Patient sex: M
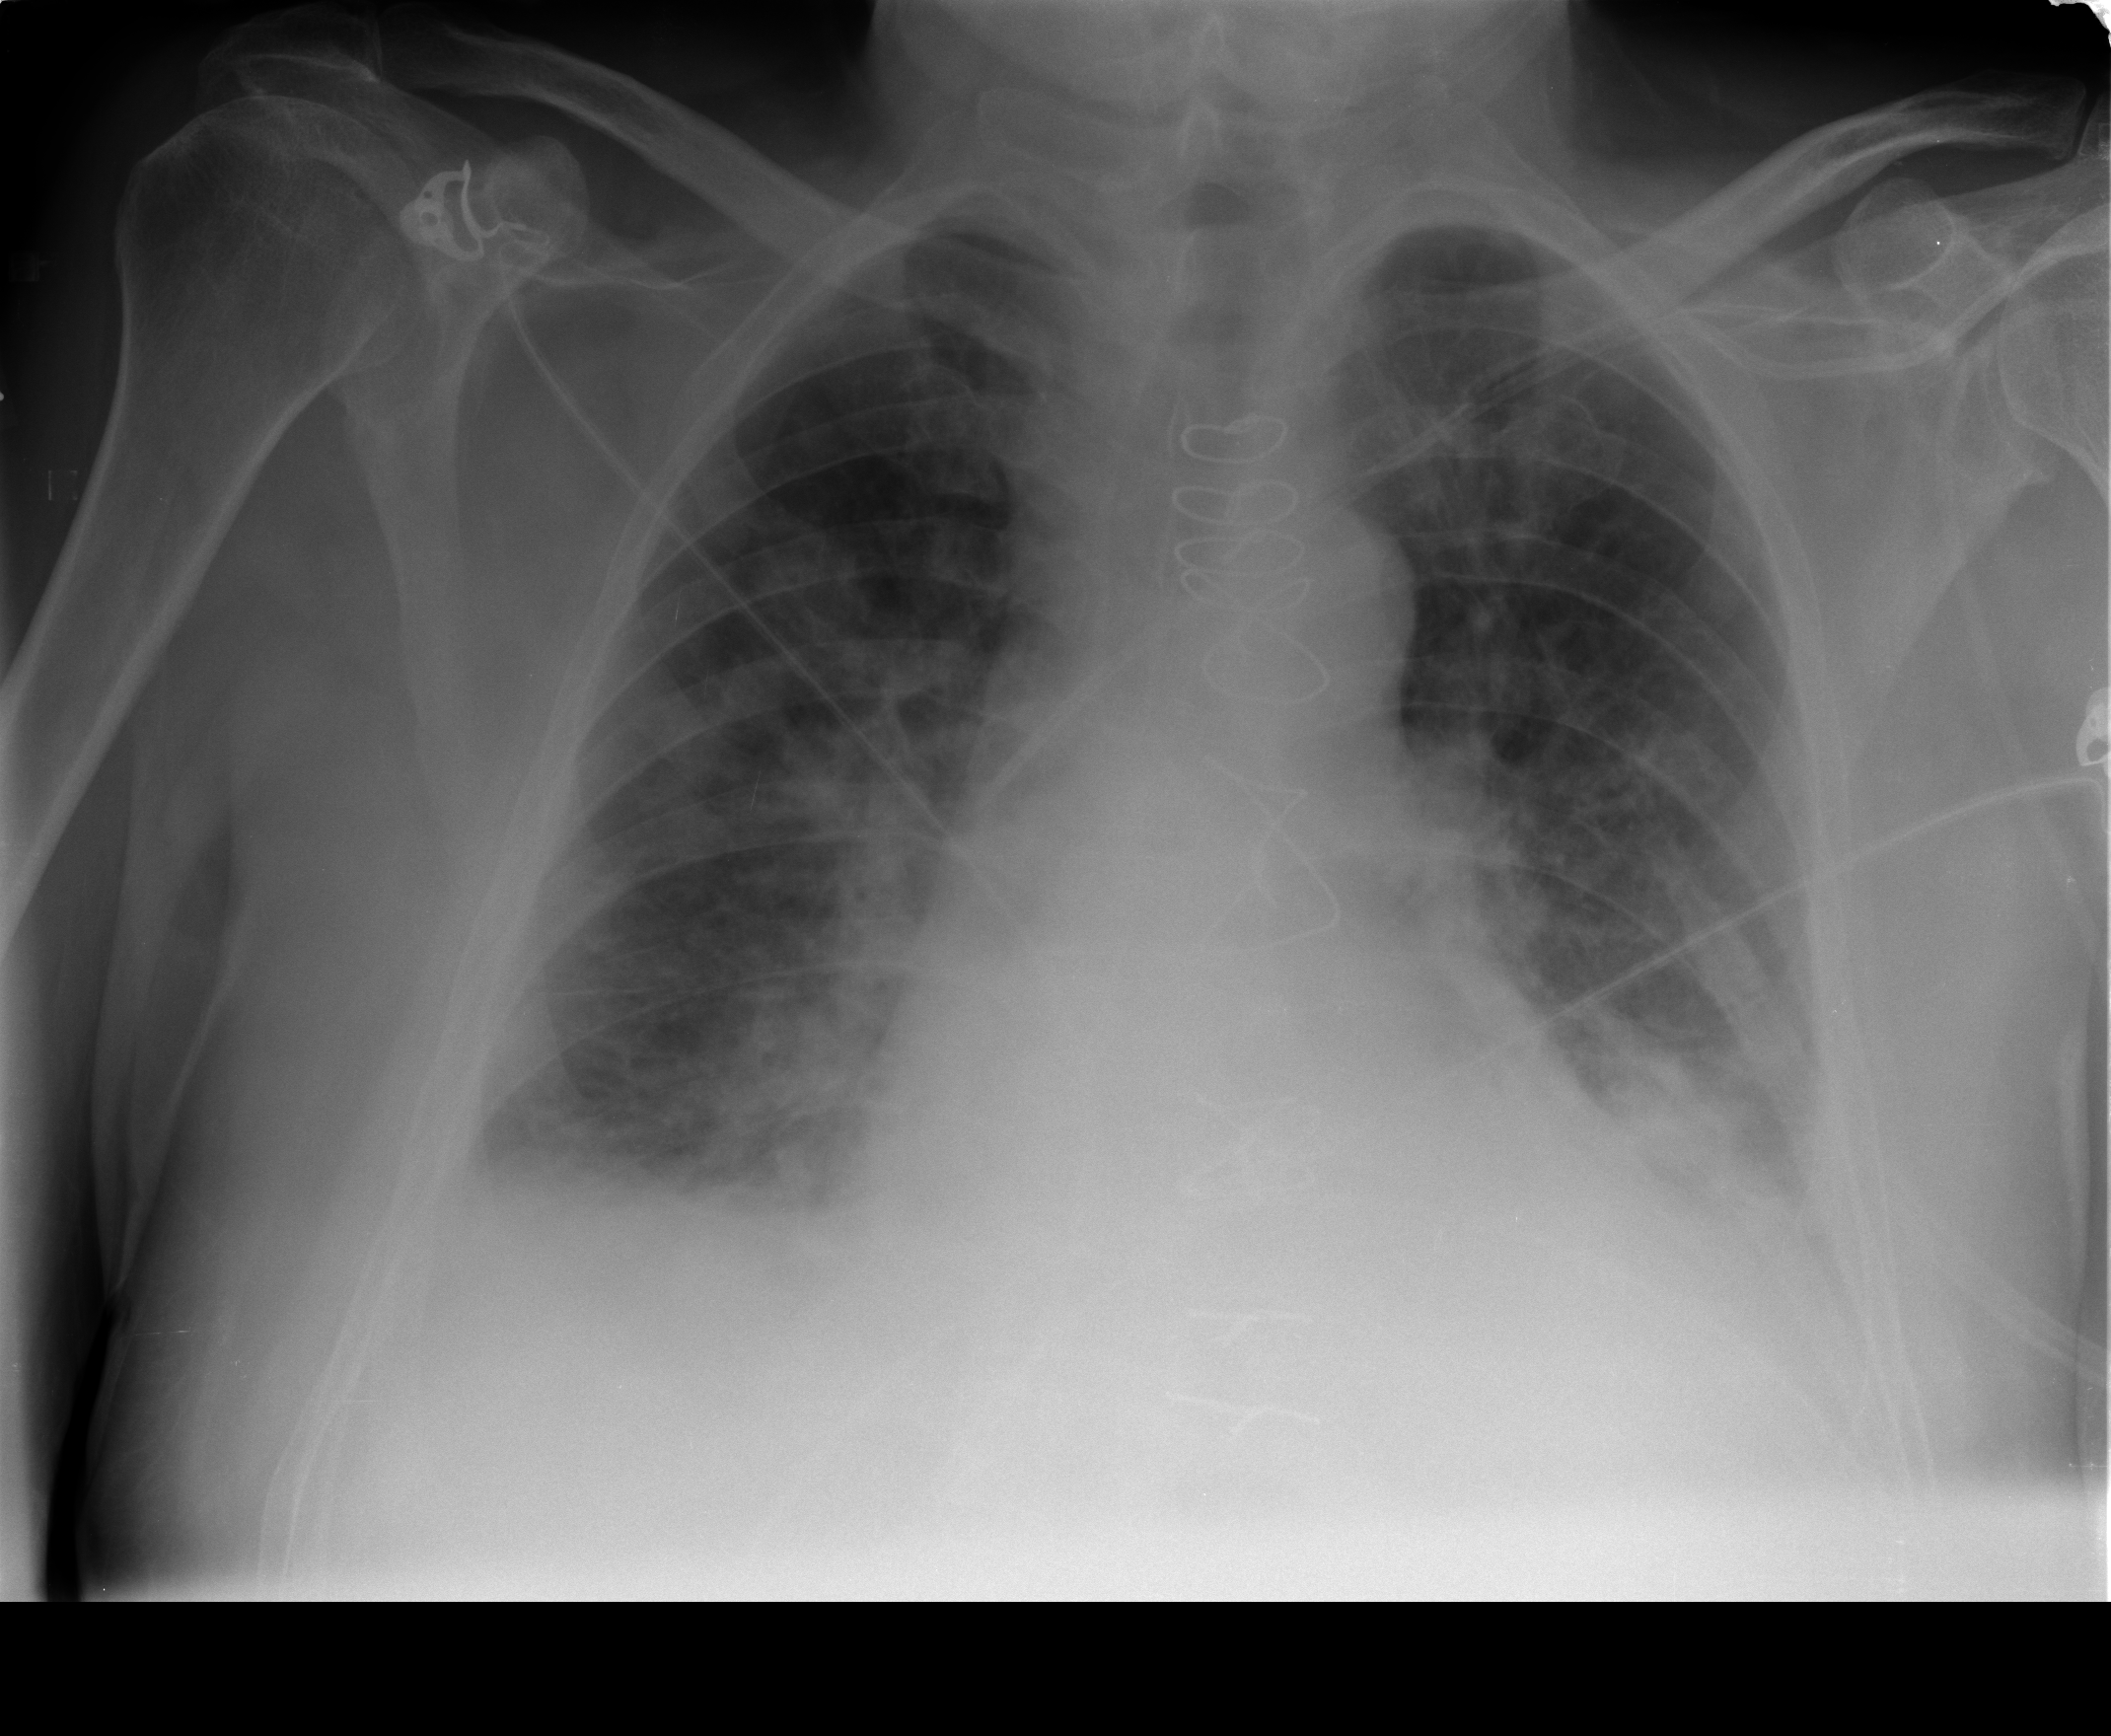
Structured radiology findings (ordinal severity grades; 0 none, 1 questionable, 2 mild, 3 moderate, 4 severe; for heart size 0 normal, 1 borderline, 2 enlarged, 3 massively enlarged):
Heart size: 1
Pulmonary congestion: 2
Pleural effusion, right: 1
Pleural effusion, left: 2
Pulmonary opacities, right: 3
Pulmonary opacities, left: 3
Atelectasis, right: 2
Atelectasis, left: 2